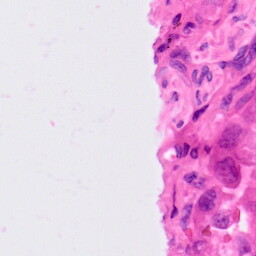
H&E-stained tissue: Lung